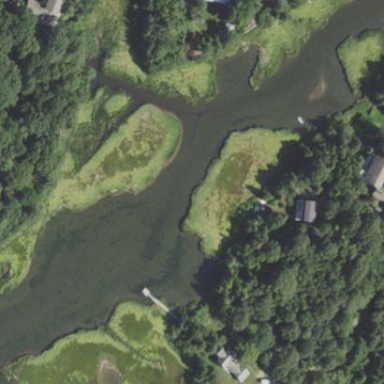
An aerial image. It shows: Wetland area characterized by wet meadow.